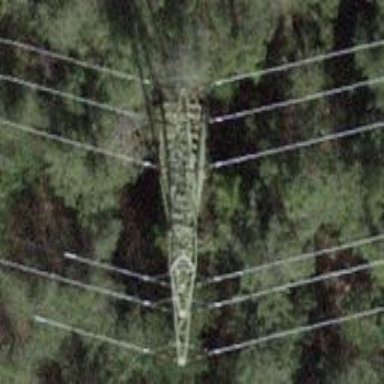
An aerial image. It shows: Lattice structure tower used for power transmission.